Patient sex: M
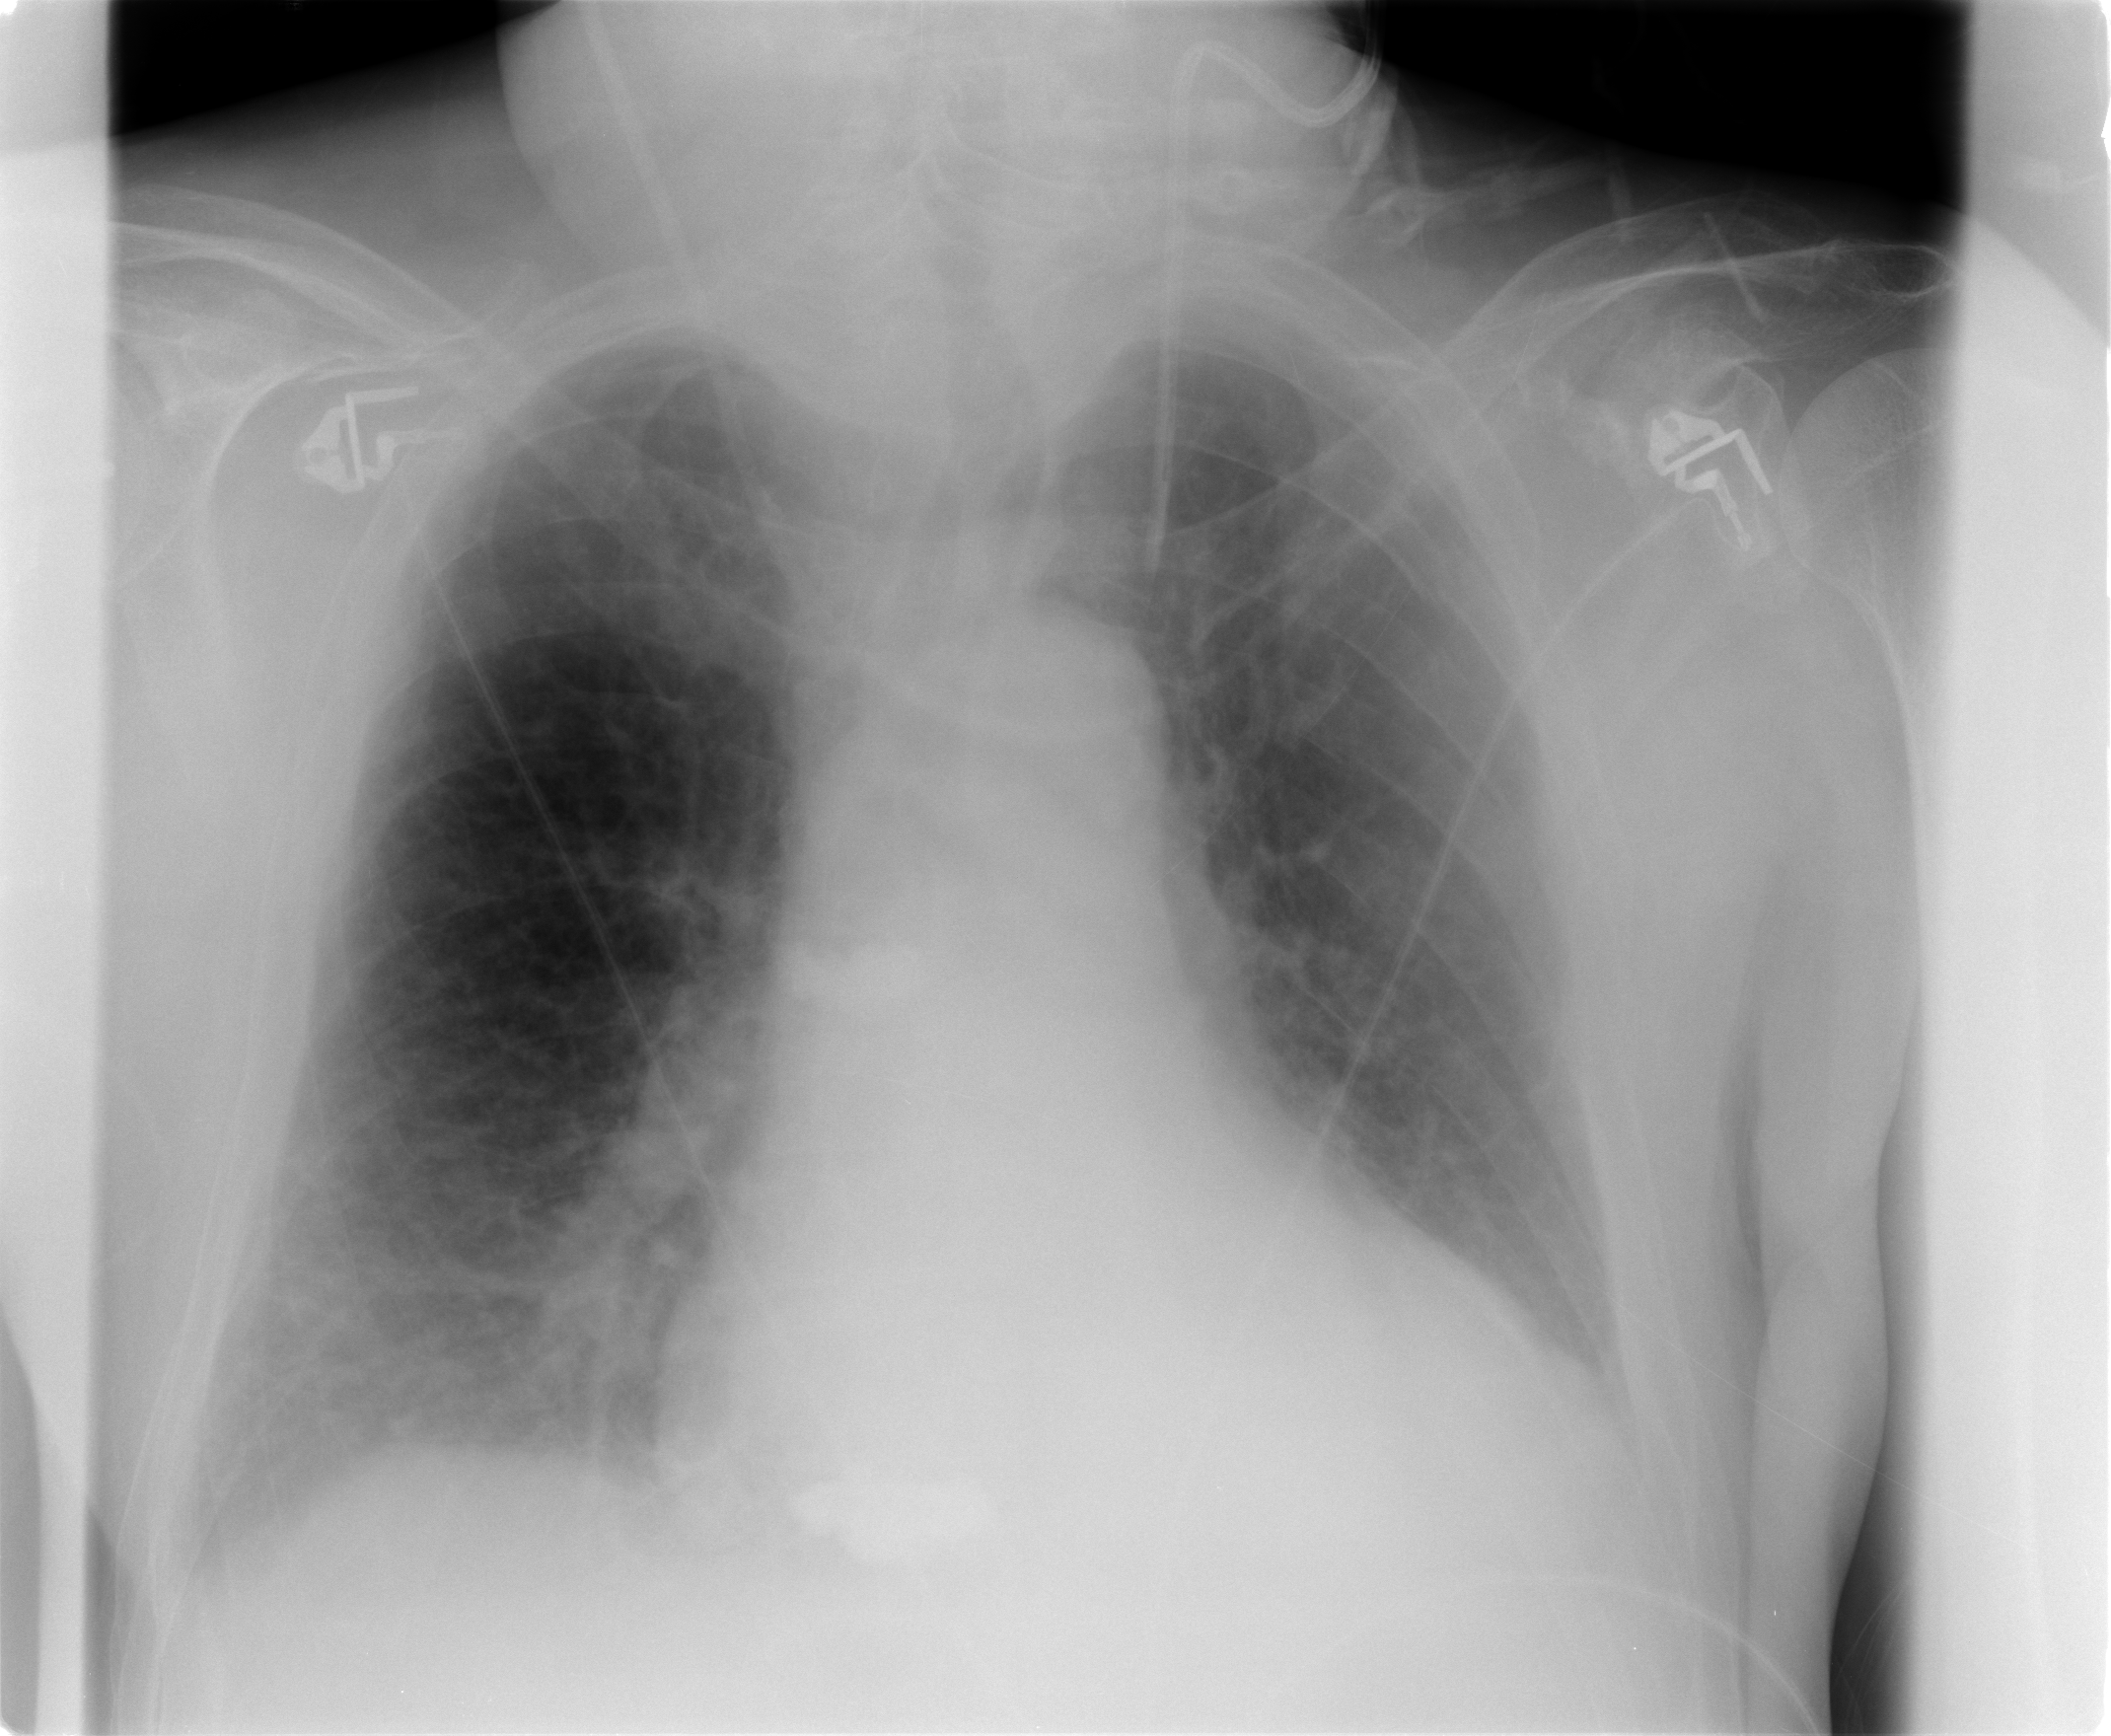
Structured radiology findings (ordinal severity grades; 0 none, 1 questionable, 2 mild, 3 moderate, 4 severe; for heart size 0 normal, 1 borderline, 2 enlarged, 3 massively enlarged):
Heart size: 2
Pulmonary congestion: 3
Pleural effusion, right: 0
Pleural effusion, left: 2
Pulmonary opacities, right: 0
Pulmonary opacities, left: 1
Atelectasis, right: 2
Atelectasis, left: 2